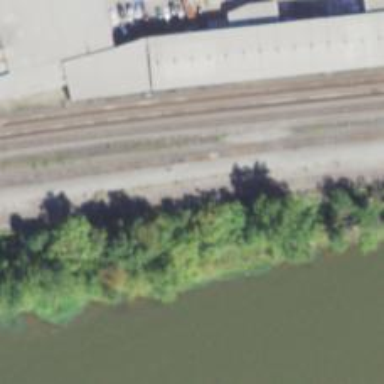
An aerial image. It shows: Railway siding with rails.